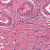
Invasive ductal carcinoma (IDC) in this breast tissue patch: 1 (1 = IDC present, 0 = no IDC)